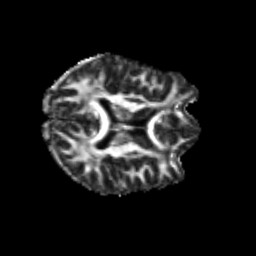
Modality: FA
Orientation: axial
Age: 29
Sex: male
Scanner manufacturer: siemens
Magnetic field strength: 3 T
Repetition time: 3.5 s
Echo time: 0.113 s